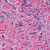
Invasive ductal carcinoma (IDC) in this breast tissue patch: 1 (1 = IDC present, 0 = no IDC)